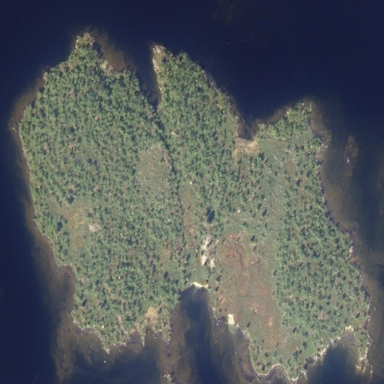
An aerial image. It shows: Islet.